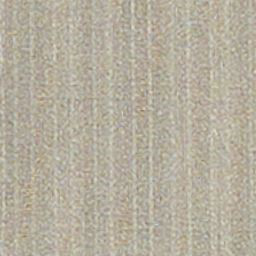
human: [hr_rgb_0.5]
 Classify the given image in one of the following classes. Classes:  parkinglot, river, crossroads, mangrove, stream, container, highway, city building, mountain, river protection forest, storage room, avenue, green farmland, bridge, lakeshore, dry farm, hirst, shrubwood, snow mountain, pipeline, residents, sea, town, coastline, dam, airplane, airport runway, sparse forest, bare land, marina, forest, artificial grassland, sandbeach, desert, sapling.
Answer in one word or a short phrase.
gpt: dry farm